Question: Could someone explain me what is going on within the Contiki-OS when it transmits an UDP packet?
Here is the current consumption of my device in details running with the CC2538 chip:

My question is: why it takes so long to transmit an UDP broadcast packet (about 250ms) knowing that theoretically at 250kbps the packet of 408 bits length should be transmitted in approximately 2ms? I'd understand if the transmission last lets say ten milliseconds but here the difference is huge.
I use the example in 'contiki/examples/ipv6/simple-udp-rpl/broadcast-example.c'
Does anyone have an idea?
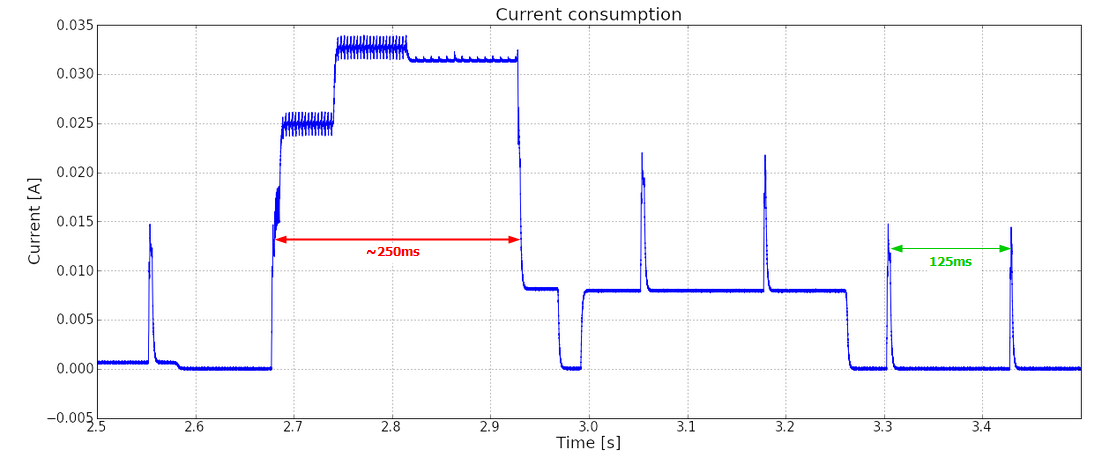
Answer: I found the problem : the radio is not turned off properly after the transmission of a packet.
At the end of the function 'transmit()' in the file 'cpu/cc2538/dev/cc2538-rf.c' the radio is turned off only if it was previously off.
'''
if(rf_flags & WAS_OFF) {
rf_flags &= ~WAS_OFF;
off();
}
'''
But actually the program never goes in this condition and the radio is not turned off immediately after the transmission of a packet.
The problem arises because the function 'channel_clear()' (called at the beginning of the 'transmit()' function) clears this flag first. Thus the function 'transmit()' doesn't know anymore that the radio was off before its execution and therefore the radio is kept on.
To fix the problem I put a local variable inside the 'channel_clear()' which turn off the radio and clear the flag only if it is turned on inside the function itself.
'''
static int
channel_clear(void)
{
int cca;
/* Fix: local variable */
uint8_t intern_onoff;
intern_onoff = 0;
PRINTF("RF: CCA
");
/* If we are off, turn on first */
if((REG(RFCORE_XREG_FSMSTAT0) & RFCORE_XREG_FSMSTAT0_FSM_FFCTRL_STATE) == 0) {
rf_flags |= WAS_OFF;
on();
intern_onoff = 1;
}
/* Wait on RSSI_VALID */
while((REG(RFCORE_XREG_RSSISTAT) & RFCORE_XREG_RSSISTAT_RSSI_VALID) == 0);
if(REG(RFCORE_XREG_FSMSTAT1) & RFCORE_XREG_FSMSTAT1_CCA) {
cca = CC2538_RF_CCA_CLEAR;
} else {
cca = CC2538_RF_CCA_BUSY;
}
/* If we were off, turn back off */
if((rf_flags & WAS_OFF) == WAS_OFF && intern_onoff) {
rf_flags &= ~WAS_OFF;
off();
intern_onoff = 0;
}
return cca;
}
'''
The current consumption during a packet transmission looks like now to:

: the strobe time was reduced intentionally to 10ms with:
'''
#define STROBE_TIME RTIMER_ARCH_SECOND / 100
'''
This explain why there is only three strobes of transmission for the broadcast message.
The duration of a strobe is 3ms. Which means that the data rate is ~140kbps (?).